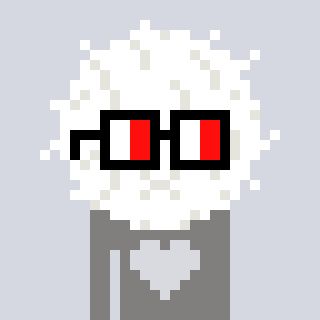
a pixel art character with square glasses with black frames and red eyes, a cottonball-shaped head and a bluegrey-colored body on a cool background